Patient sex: M
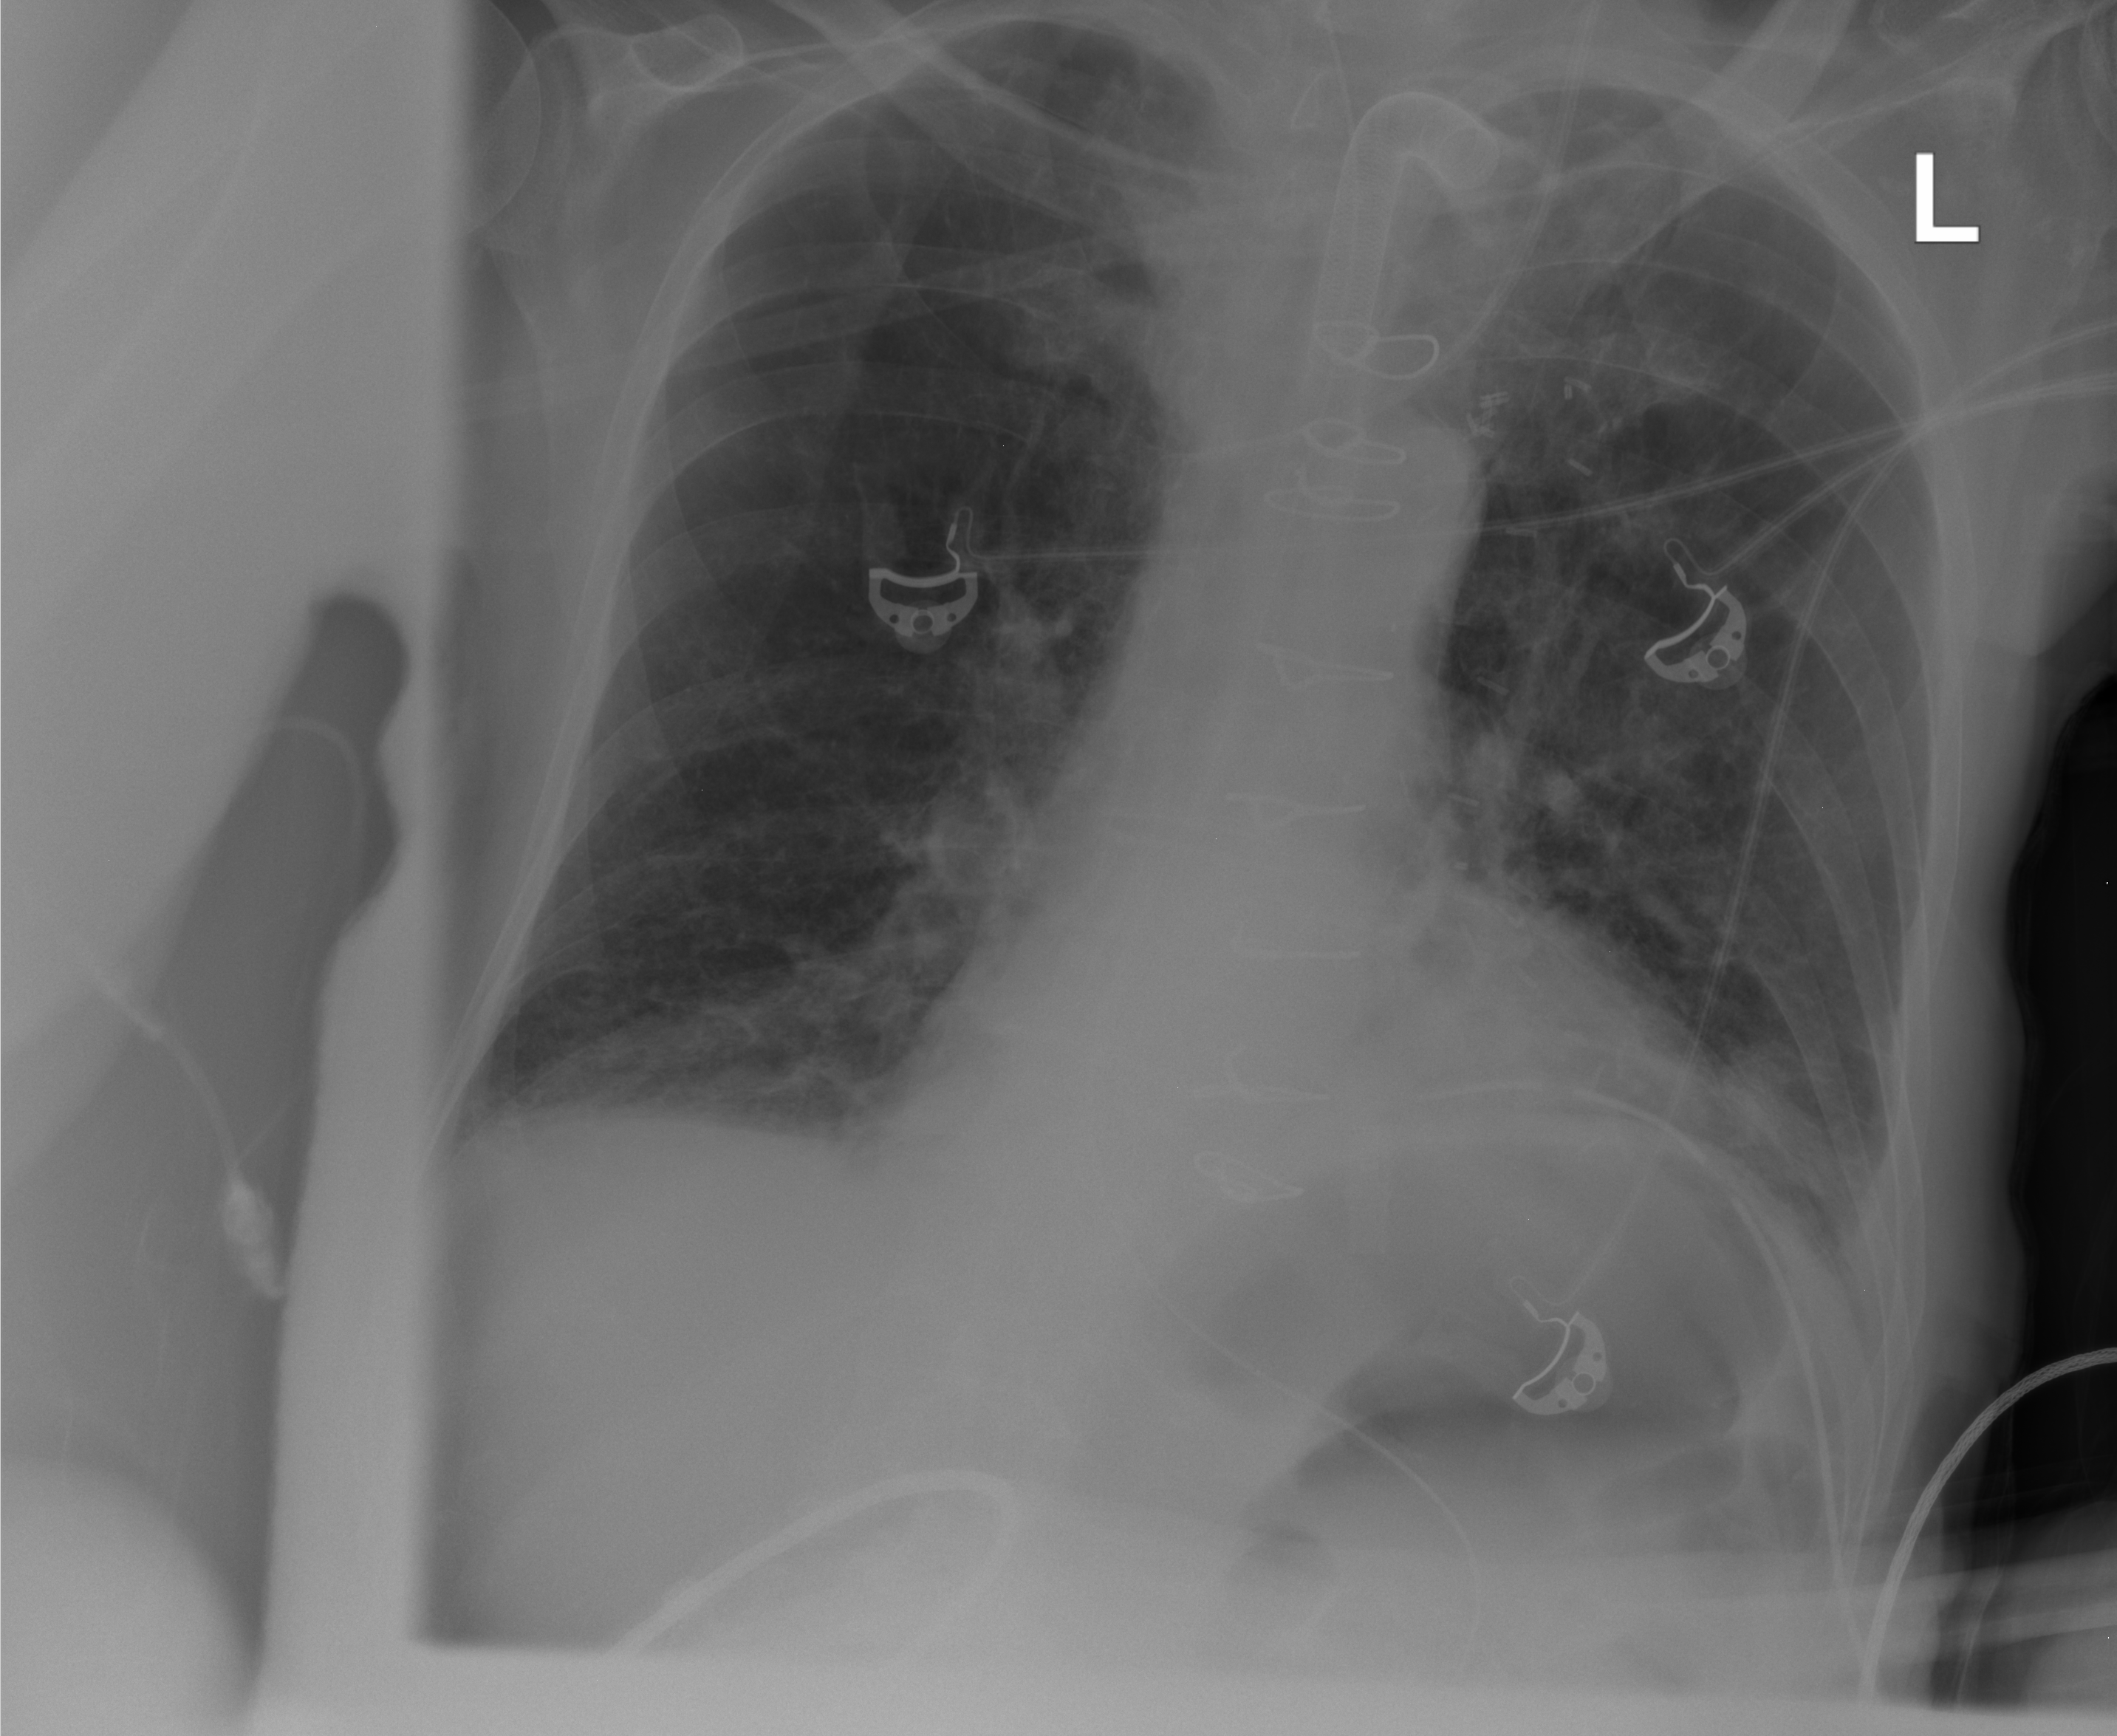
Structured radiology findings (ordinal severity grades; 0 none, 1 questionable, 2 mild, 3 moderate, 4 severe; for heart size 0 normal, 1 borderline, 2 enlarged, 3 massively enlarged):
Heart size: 2
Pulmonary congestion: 2
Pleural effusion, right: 2
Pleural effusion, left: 2
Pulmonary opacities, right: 1
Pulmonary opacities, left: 2
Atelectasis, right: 2
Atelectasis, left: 2